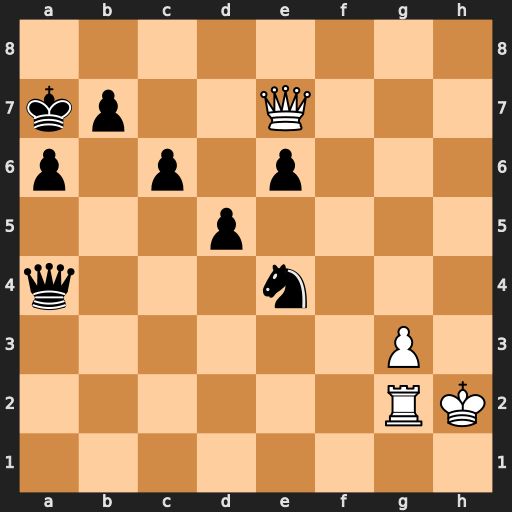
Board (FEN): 8/kp2Q3/p1p1p3/3p4/q3n3/6P1/6RK/8
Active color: w
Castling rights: -
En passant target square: -
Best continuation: Rb2 Nd6 Qxd6